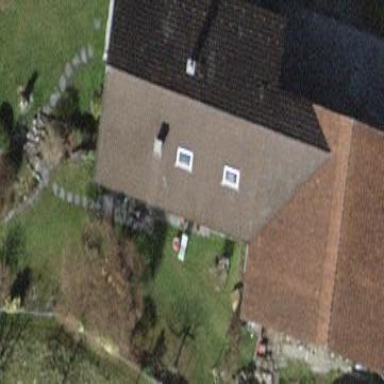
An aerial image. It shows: Detached building with gabled roof.